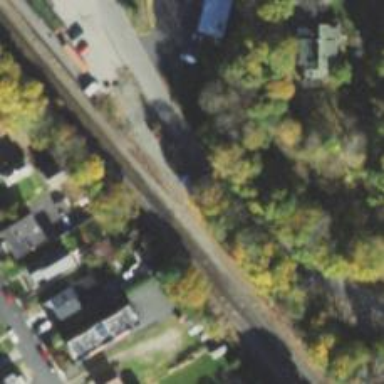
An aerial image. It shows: Outdoor signal box along the railway.